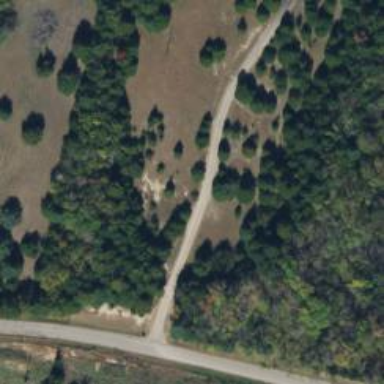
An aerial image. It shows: Driveway leading to service road.